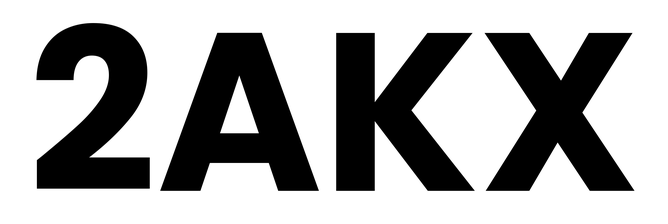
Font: Poppins-Bold